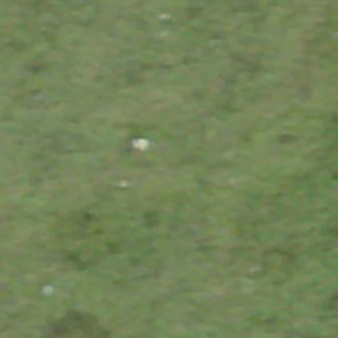
Label: other